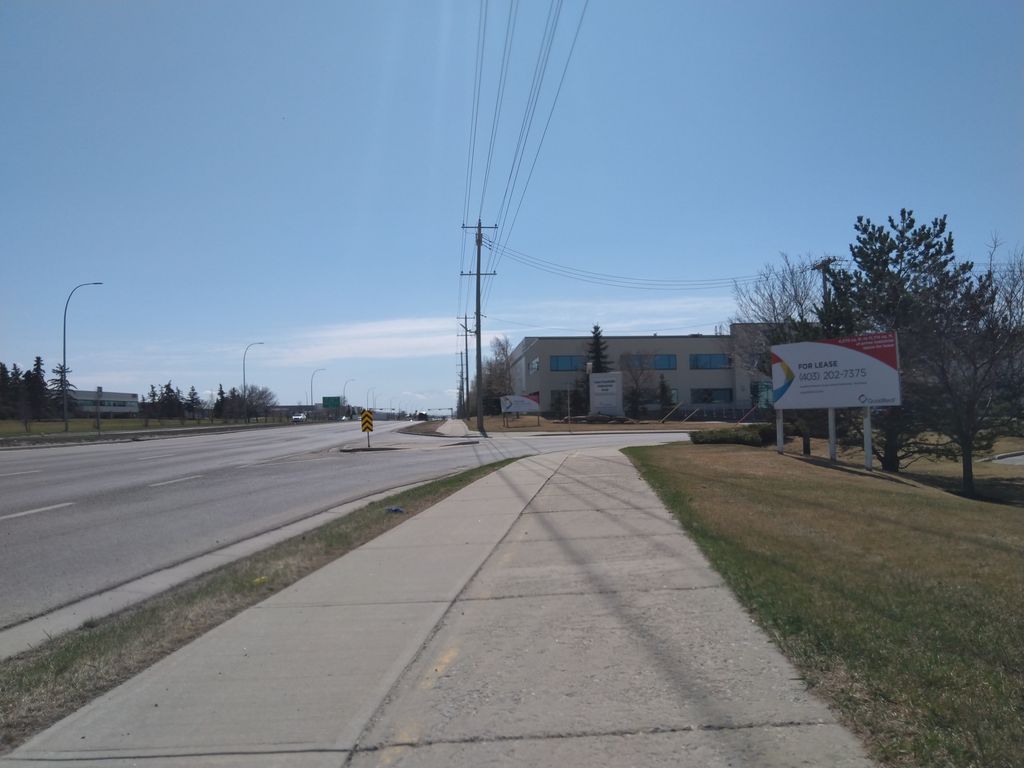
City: calgary